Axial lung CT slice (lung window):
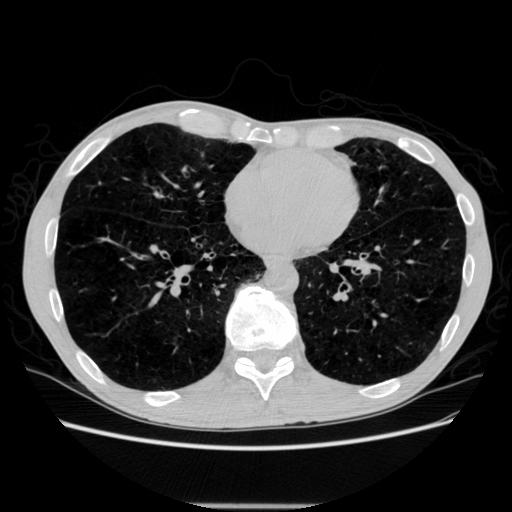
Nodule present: no